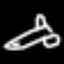
Label: airplane